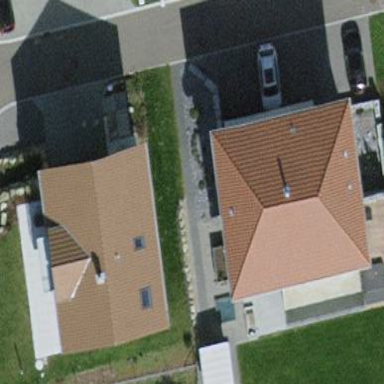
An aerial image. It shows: Simple house.